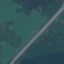
Label: Highway